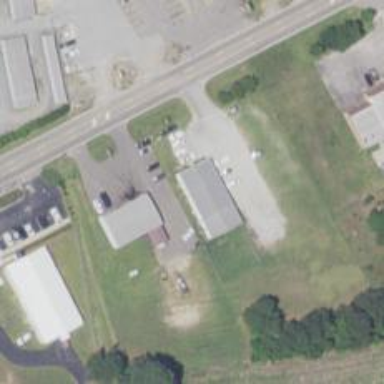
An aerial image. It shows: Veterinary facility.